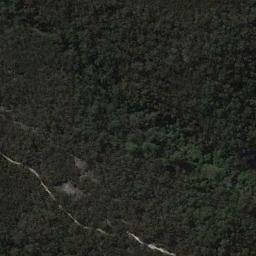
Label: forest